Question: I'm attempting to import a CSV file into a Google-Spreadsheet using Google-Apps-Script.
I started with <URL> SO post. By coincidence it looks like the OP was trying to do the exact same thing as me so I adapted the answer to my own needs.
There is some dummy data in my GDrive in a csv file called "cabbages"
'''
cabbages bananas apples carrots
0.006423706 0.34396684 0.446078488 0.58361487
0.099325843 0.534487652 0.391869452 0.637707661
0.610335498 0.053597109 0.700272752 0.693743589
0.861971984 0.023244272 0.611117465 0.574383772
0.55353014 0.380635698 0.763808189 0.785754755
0.760590319 0.451239949 0.738469185 0.643373164
'''
And here is the script I adapted to my own needs:
'''
// add the CSV menu. Might change this to be an automatic update based on date
function onOpen() {
var ss = SpreadsheetApp.getActiveSpreadsheet();
var csvMenuEntries = [{name: "Load from CSV file", functionName: "importFromCSV"}];
ss.addMenu("CSV", csvMenuEntries);
}
function importFromCSV() {
//var id = "cabbages";
var file = DriveApp.getFilesByName("cabbages.csv");// get the file object
var csvFile = file.next().getBlob().getDataAsString();// get string content
Logger.log(csvFile);// check in the logger
var csvData = CSVToArray_(csvFile);// convert to 2D array
var ss = SpreadsheetApp.getActiveSpreadsheet();
var sheet = ss.getActiveSheet();
sheet.getRange(1,1, csvData.length, csvData[0].length).setValues(csvData);// write to sheet in one single step
}
function CSVToArray_(strData){
var rows = strData.split("
");
Logger.log(rows.length);
var array = [];
for(n=0;n<rows.length;++n){
if(rows[n].split(',').length>1){
array.push(rows[n].split(','));
}
}
Logger.log(array);
return array;
}
'''
The script runs and imports data. The trouble is, the resulting data look like this:

Data are all in row 1 and are not in the correct columns like in the original file. I had hoped the resulting data would look exactly like cabbages.csv.
How can I edit my script to match columns?
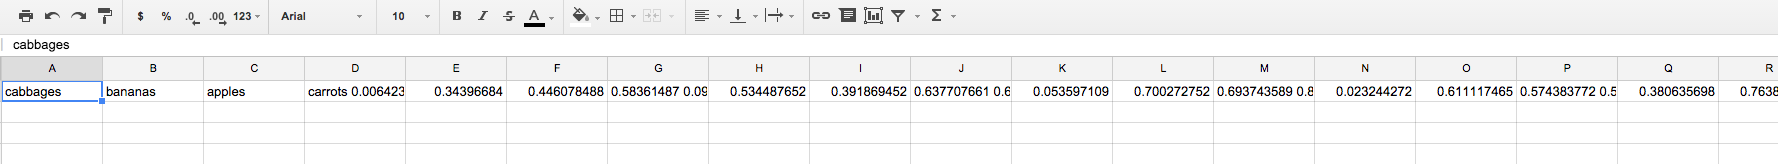
Answer: Your CSVToArray_ function is expecting data cells separated by commas, and lines terminated by
(newline).
These assumptions don't hold up in your case, so you need to determine which characters to split on instead.
To split on an "Carriage Return" (
) rather than "Newline" (
) change:
'''
var rows = strData.split("
");
'''
to
'''
var rows = strData.split("
");
'''
To split on whitespace instead of commas (such as if your columns are tab-separated)
Change:
'''
if(rows[n].split(',').length>1){
array.push(rows[n].split(','));
'''
To:
'''
if(rows[n].split(/\s/).length>1){
array.push(rows[n].split(/\s/));
'''